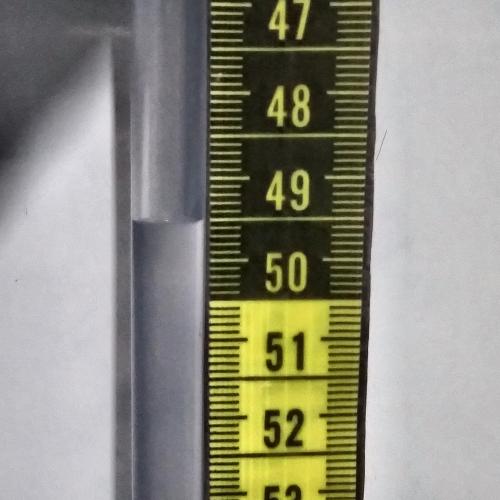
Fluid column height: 49.5 cm